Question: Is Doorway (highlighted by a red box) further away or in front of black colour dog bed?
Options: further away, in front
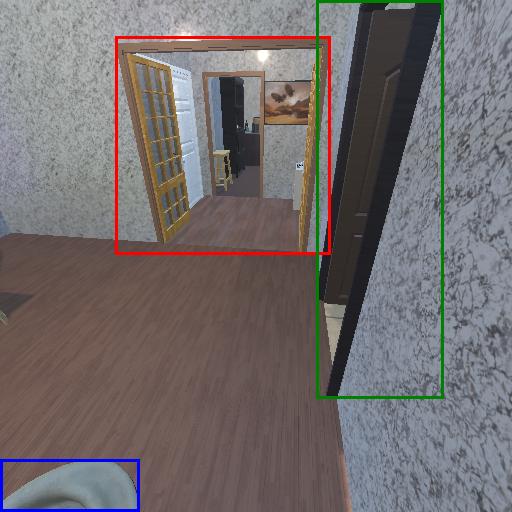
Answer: further away